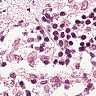
Metastatic tissue present: no